八年级 · 计数
从一组数据 $1,2,2,3$ 中任意取走一个数, 剩下三个数不变的是 ( )
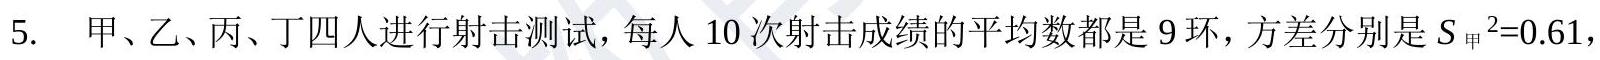
A. 平均数
B. 众数
C. 中位数
D. 方差

$S_{\mathrm{Z}}{ }^{2}=0.52, S_{\text {两 }^{2}=0.53,} S_{\mathrm{T}}{ }^{2}=0.42$, 则射击成绩比较稳定的是 $(\quad)$
A. 甲
B. 乙
C. 丙
D. 丁
答案: C
解析: 解：数据 $5,6,7,8,9$ 中, 每 2 个数相差 1 , 一组数据 $2,3,4,5, x$ 前 4 个数据也是相差 1 ,

若 $x=1$ 或 $x=6$ 时, 两组数据方差相等,

而数据 $2,3,4,5, x$ 的方差比另一组数据 $5,6,7,8,9$ 的方差大,

则 $x$ 的值可能是 8 ;

观察两组数据分布特点, 根据方差的意义求解, 也可先计算出后一组数据的方差, 再取一个 $x$ 的值计算出前一组数据的方差求解.

本题主要考查方差, 解题的关键是掌握方差的定义和方差的意义: 方差是反映一组数据的波动大小的一个量. 方差越大, 则平均值的离散程度越大, 稳定性也越小; 反之，则它与其平均值的离散程度越小, 稳定性越好.